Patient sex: M
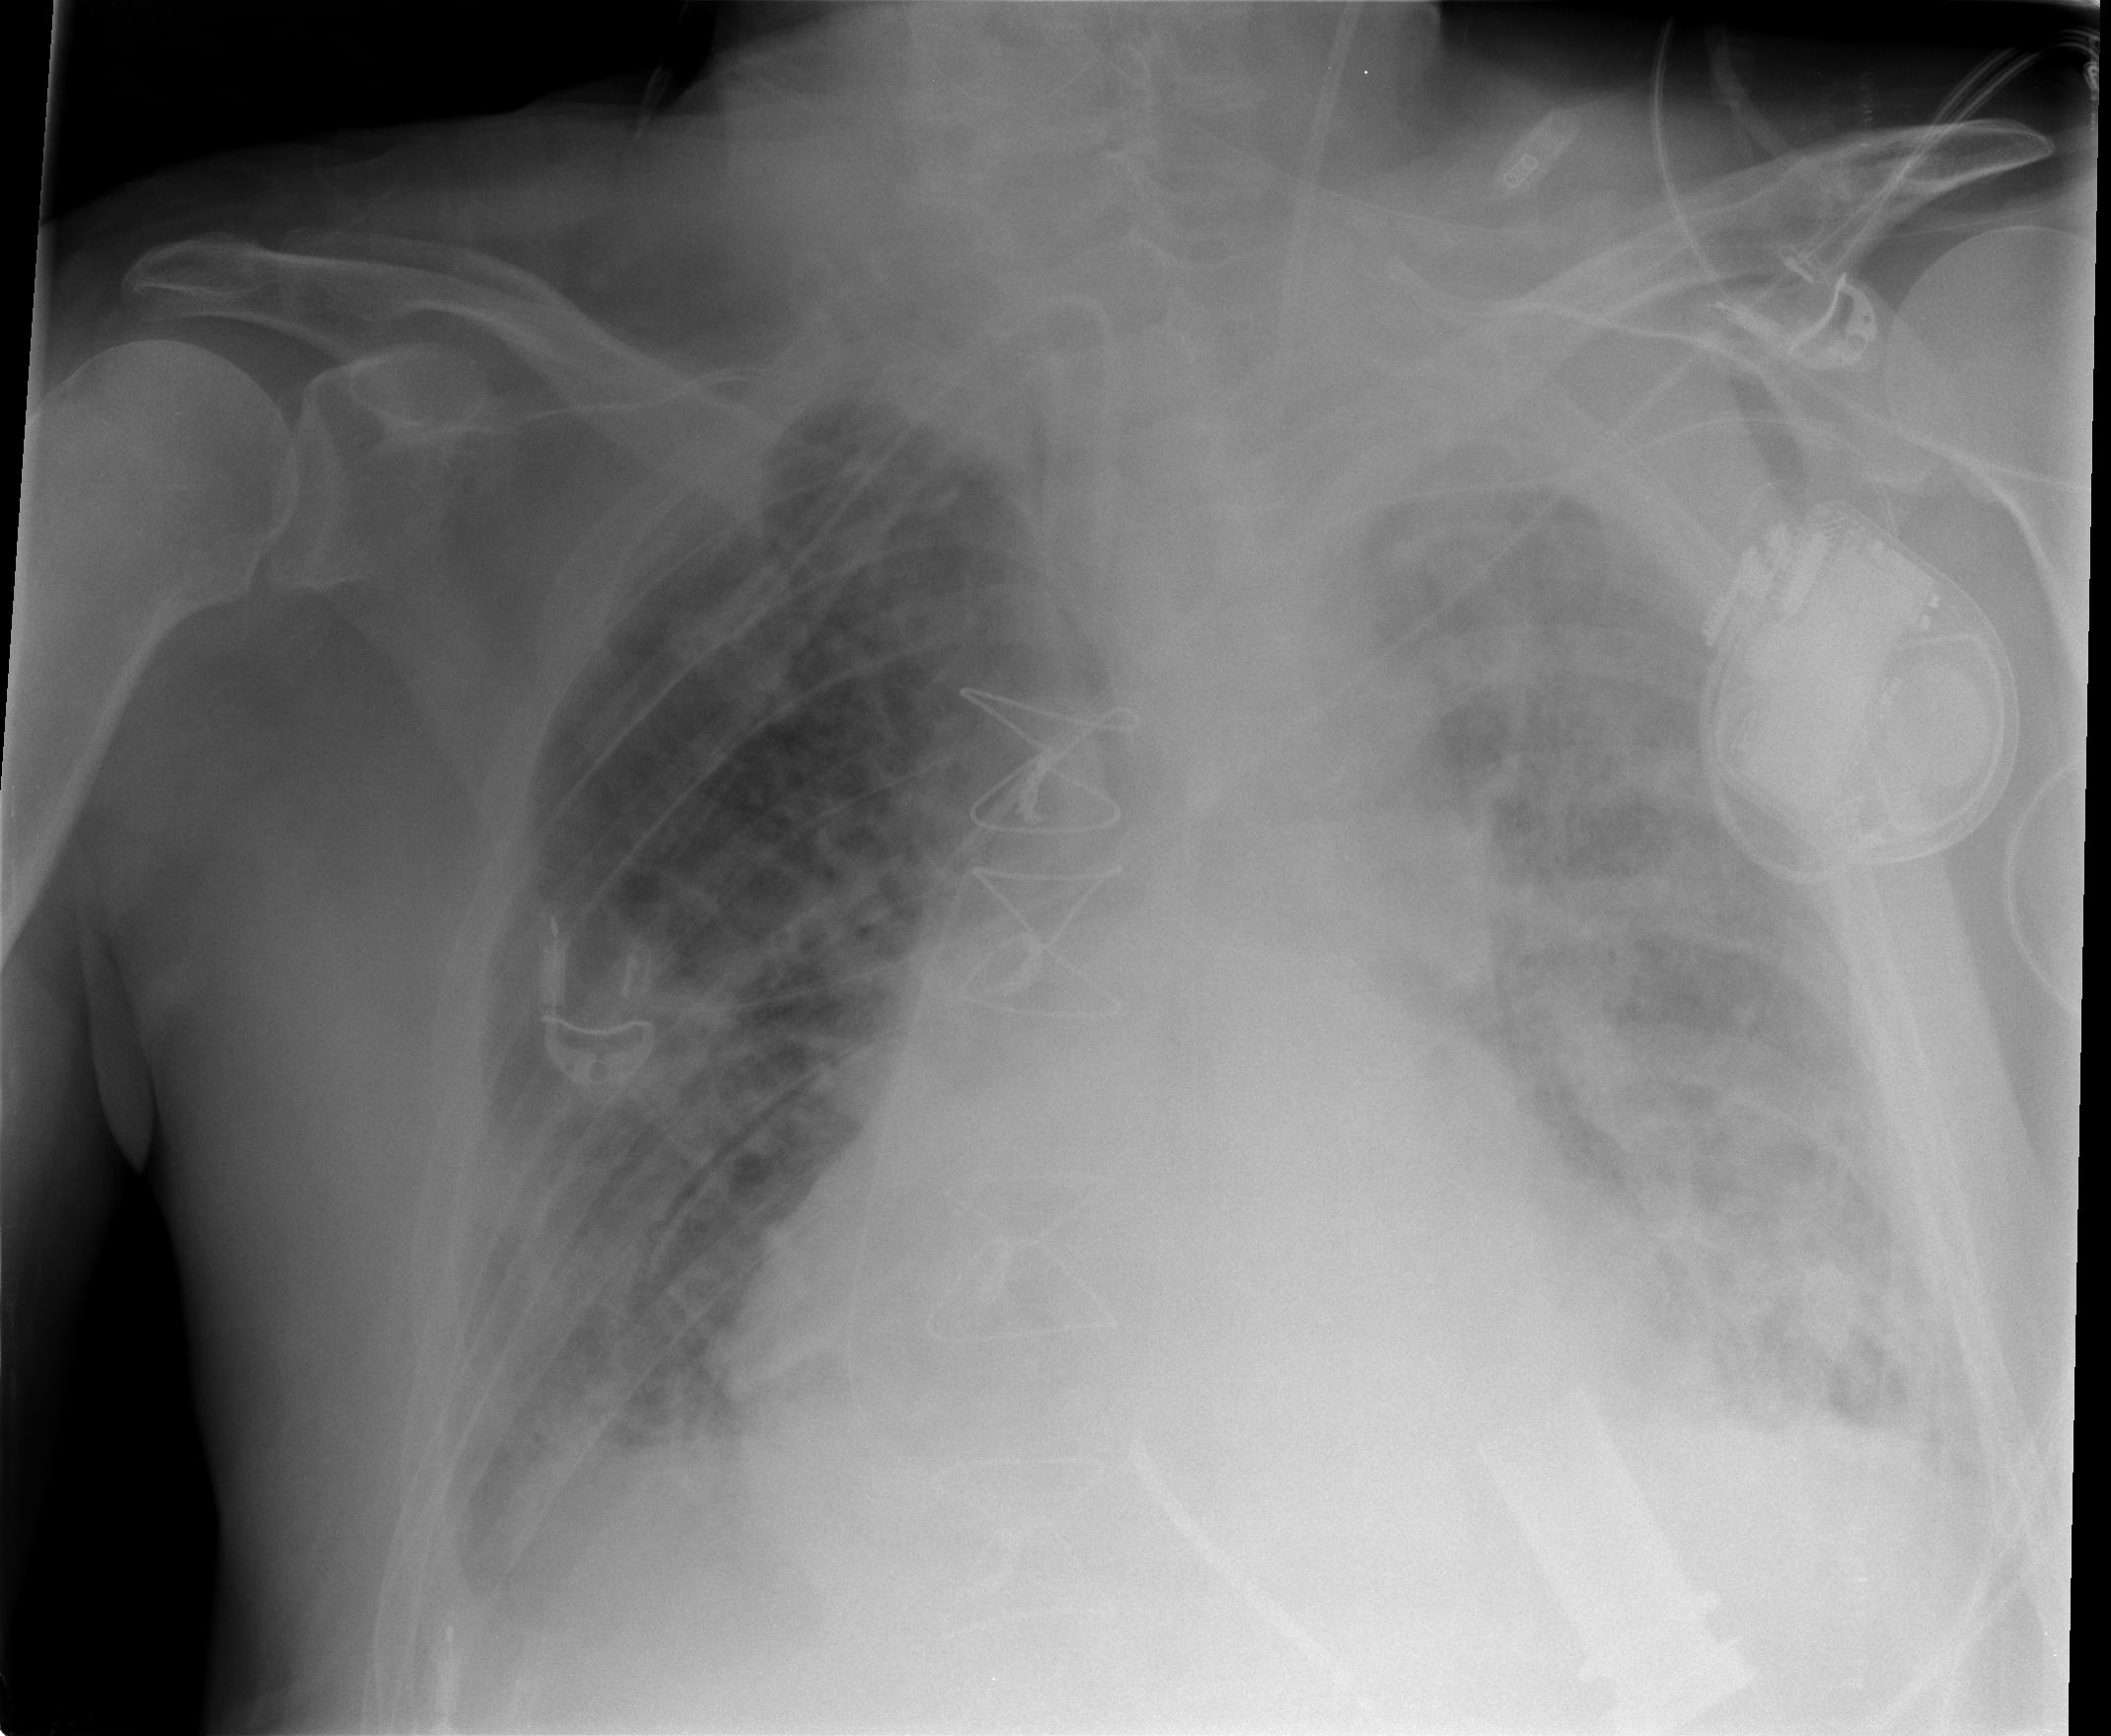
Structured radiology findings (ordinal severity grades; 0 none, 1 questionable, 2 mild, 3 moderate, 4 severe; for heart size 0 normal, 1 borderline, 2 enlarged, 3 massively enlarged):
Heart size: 2
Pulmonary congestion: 2
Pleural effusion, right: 2
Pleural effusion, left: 2
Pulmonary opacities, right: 3
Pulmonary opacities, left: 4
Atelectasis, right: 2
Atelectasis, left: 3